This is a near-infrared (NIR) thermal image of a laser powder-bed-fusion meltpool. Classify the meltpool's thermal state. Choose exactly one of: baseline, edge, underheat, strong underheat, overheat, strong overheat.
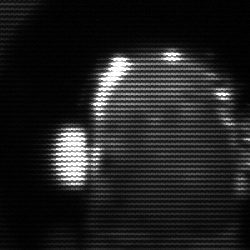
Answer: baseline